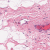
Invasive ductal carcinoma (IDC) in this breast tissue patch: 0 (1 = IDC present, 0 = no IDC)